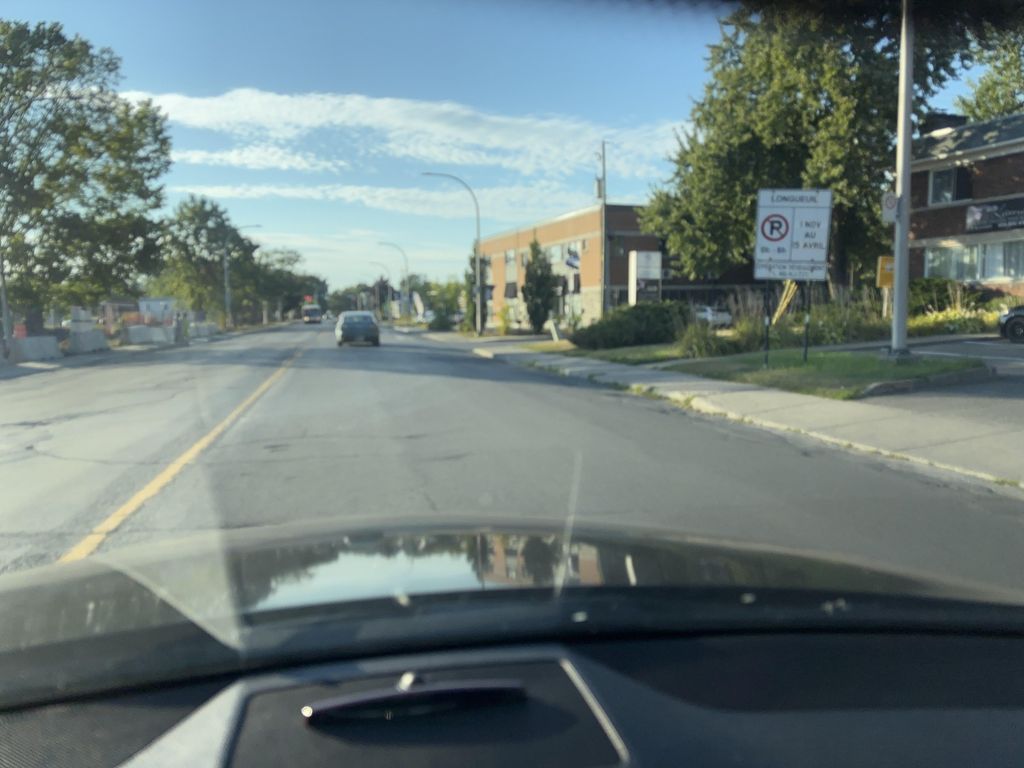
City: montreal